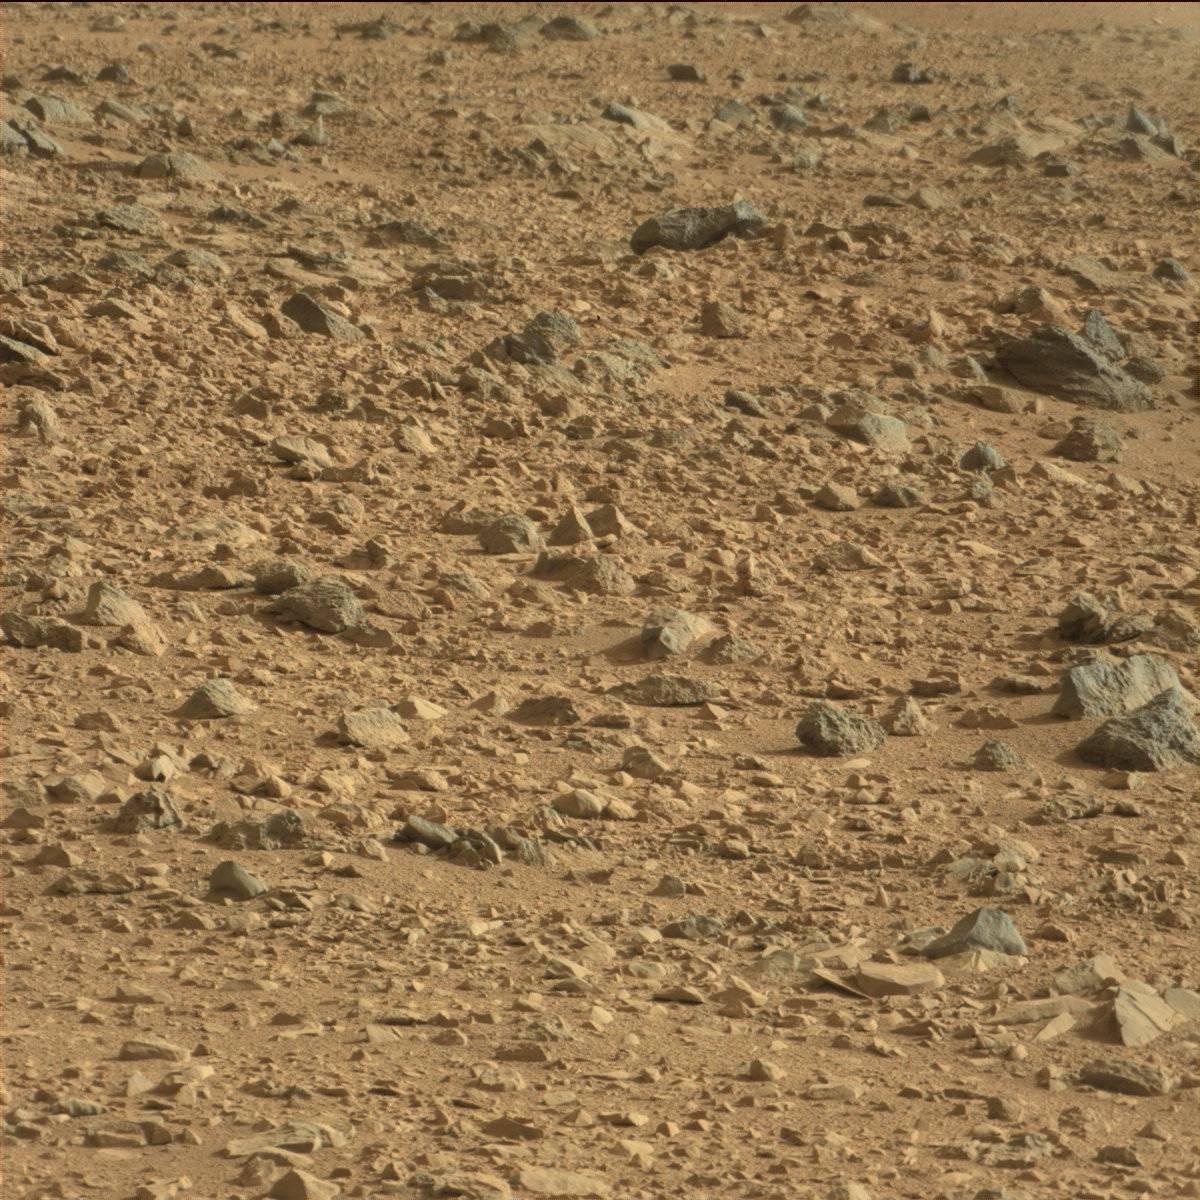
Terrain classes present: Bedrock, Rock, Sand / Soil